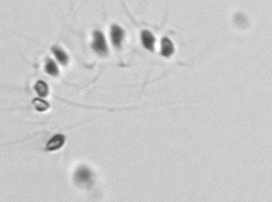
Label: Chaetoceros_socialis